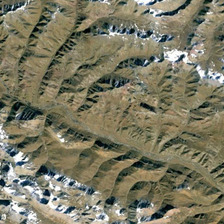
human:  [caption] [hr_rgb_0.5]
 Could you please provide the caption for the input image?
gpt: several pieces of snows are in the top of several mountains .

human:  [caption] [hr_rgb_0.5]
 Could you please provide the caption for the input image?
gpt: several pieces of snows are in the top of several mountains .

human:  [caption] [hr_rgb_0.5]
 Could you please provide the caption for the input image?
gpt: several pieces of snows are in the top of several mountains .

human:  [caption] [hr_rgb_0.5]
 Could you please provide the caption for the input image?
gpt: several pieces of snows are in the top of several mountains .

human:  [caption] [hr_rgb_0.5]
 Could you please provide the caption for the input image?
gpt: several pieces of snows are in the top of several mountains .